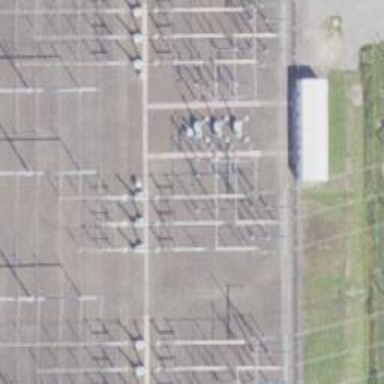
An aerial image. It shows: Switch for power supply.